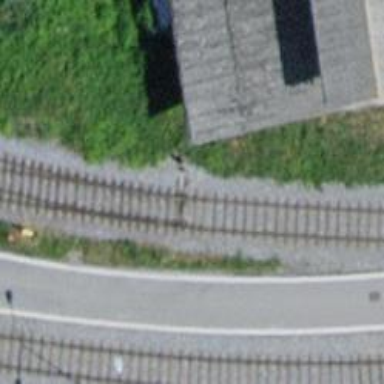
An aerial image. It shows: Railway switch.